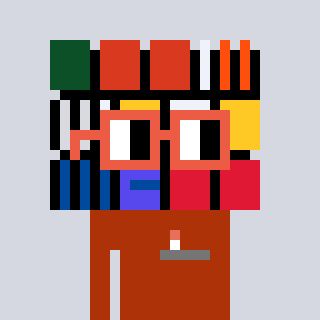
a pixel art character with square orange glasses, a abstract-shaped head and a hotbrown-colored body on a cool background